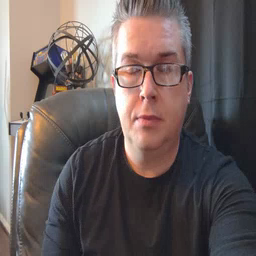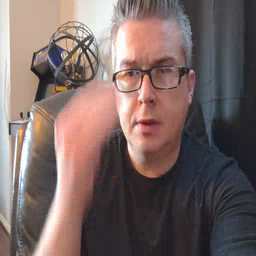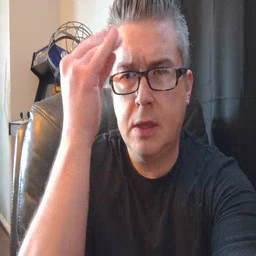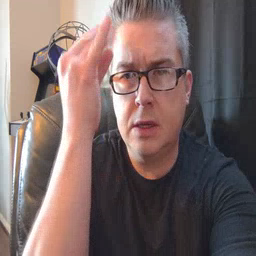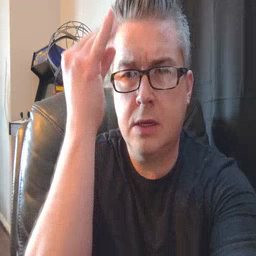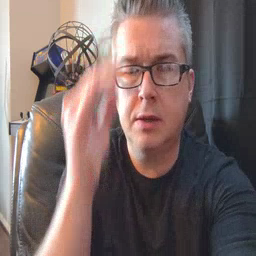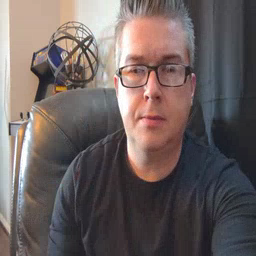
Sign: think